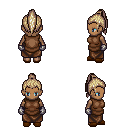
a pixel art fantasy rpg character, female body template, human, dark skin, brown tunic, robe skirt, white blonde long topknot hairstyle, metal gloves, brown slippers, four views (front, back, left, right), 2x2 character sprite sheet, small pixel art, hard edges, no anti-aliasing